Question: I have moved my AngularJS test project into app.js, controllers.js and Services.js. After it my project is not running and not even a single page is being working properly.
i have attached my main source files here along with exception screenshot
index.html
'''
<!DOCTYPE html>
<html>
<head>
<meta charset="ISO-8859-1">
<!-- bootstrap App.js -->
<script src="includes/assets/app.js"></script>
<script src="includes/angular.js"></script>
<script src="includes/angular-ui-router.js"></script>
<script src="includes/ui-bootstrap-0.11.0.js"></script>
<script src="includes/ui-bootstrap-tpls-0.11.0.js"></script>
<script src="js/CalculatorService.js"></script>
<script src="js/Controller.js"></script>
<script src="js/app.js"></script>
<link rel="stylesheet" type="text/css" href="includes/assets/bootstrap.css" />
<!-- demo.css is related to model window -->
<link rel="stylesheet" type="text/css" href="includes/assets/demo.css" />
<title>AngularJS Tutorial</title>
</head>
<body ng-app="app">
<div width="100%">
<!-- NAVIGATION -->
<nav class="navbar navbar-inverse" role="navigation" title="Navigation Bar">
<div class="navbar-header">
<a class="navbar-brand" ui-sref="#">AngularJS Tutorial</a>
</div>
<ul class="nav navbar-nav">
<li><a ui-sref="home">Home</a></li>
<li><a ui-sref="model-window">Model Window</a></li>
<li><a ui-sref="simple-form">Simple Form</a></li>
<li><a ui-sref="basic-form-validation">Basic Form validation</a></li>
<li><a ui-sref="calculater">Calculator</a>
</ul>
</nav>
</div>
<!-- MAIN CONTENT -->
<div class="container" width="100%" style='padding-top: 50px'>
<!-- THIS IS WHERE WE WILL INJECT OUR CONTENT ============================== -->
<div ui-view></div>
</div>
</html>
'''
'''
var app = angular.module('app', [
'ui.router',
'ui.bootstrap',
'app.controllers',
'app.services'
]);
app.config(function($stateProvider, $urlRouterProvider) {
console.log('in app config...');
$urlRouterProvider.otherwise('/home');
$stateProvider
.state('home', {
url : '/home',
templateUrl : 'home.html'
})
.state('model-window', {
url : '/model-window',
templateUrl : 'model-window.html',
controller: 'ModalDemoCtrl'
})
.state('simple-form', {
url: '/simple-form',
templateUrl: 'simple-form.html',
controller: 'SimpleFormCtrl'
})
.state('basic-form-validation', {
url: '/basic-form-validation',
templateUrl: 'basic-form-validation.html',
controller: 'BasicFormValidationCtrl'
})
.state('calculater' , {
url: '/calculator',
templateUrl: 'calculator.html',
controller: 'CalculatorCtrl'
});
}); // closes $app.config()
//let's define the scotch controller that we call up in the about state
app.controller('ModalDemoCtrl', function($scope, $modal) {
console.log('in app controller...');
// code for bootstrap angular-ui
$scope.items = ['item1', 'item2', 'item3'];
$scope.open = function (size) {
var modalInstance = $modal.open({
templateUrl: 'myModalContent.html',
controller: ModalInstanceCtrl,
size: size,
resolve: {
items: function () {
return $scope.items;
}
}
});
modalInstance.result.then(function (selectedItem) {
$scope.selected = selectedItem;
}, function () {
$log.info('Modal dismissed at: ' + new Date());
});
};
var ModalDemoCtrl = function ($scope, $modal) {
};
// Please note that $modalInstance represents a modal window (instance) dependency.
// It is not the same as the $modal service used above.
var ModalInstanceCtrl = function ($scope, $modalInstance, items) {
$scope.items = items;
$scope.selected = {
item: $scope.items[0]
};
$scope.ok = function () {
$modalInstance.close($scope.selected.item);
};
$scope.cancel = function () {
$modalInstance.dismiss('cancel');
};
};
});
// Start of a SimpleFormController
app.controller('SimpleFormCtrl', ['$scope', function($scope) {
$scope.master = {};
$scope.update = function(user) {
$scope.master = angular.copy(user);
};
$scope.reset = function() {
$scope.user = angular.copy($scope.master);
$scope.master = {};
};
$scope.reset();
}]); // End of SimpleFormController
app.controller('BasicFormValidationCtrl', ['$scope', function($scope) {
$scope.master = {};
$scope.update = function(user) {
$scope.master = angular.copy(user);
};
$scope.reset = function() {
$scope.user = angular.copy($scope.master);
};
$scope.isUnchanged = function(user) {
return angular.equals(user, $scope.master);
};
$scope.reset();
}]);
'''
'''
'use strict';
var app = angular.module('app.services', []);
console.log('in angular-tutorial-app Server...');
app.service('MathService', function() {
this.add = function(a, b) { return a + b };
this.subtract = function(a, b) { return a - b };
this.multiply = function(a, b) { return a * b };
this.divide = function(a, b) { return a / b };
});
app.service('CalculatorService', function(MathService){
this.square = function(a) { return MathService.multiply(a,a); };
this.cube = function(a) { return MathService.multiply(a, MathService.multiply(a,a)); };
});
'''
'''
'use strict';
var app = angular.module('app.controllers', ['$scope', '$http', 'CalculatorService']);
app.controller('CalculatorCtrl', function($scope, $http, CalculatorService){
console.log('in CalculatorCtrl...');
doSquare = function($scope, CalculatorService) {
$scope.answer = CalculatorService.square($scope.number);
}
doCube = function($scope, CalculatorService) {
$scope.answer = CalculatorService.cube($scope.number);
}
});
'''
'''
![screen shot of error and resultant page][1]
'''

calculator.html
'''
<div ng-controller="CalculatorCtrl">
Enter a number:
<input type="number" ng-model="number" />
<button ng-click="doSquare()">X<sup>2</sup></button>
<button ng-click="doCube()">X<sup>3</sup></button>
<div>Answer: {{answer}}</div>
</div>
'''
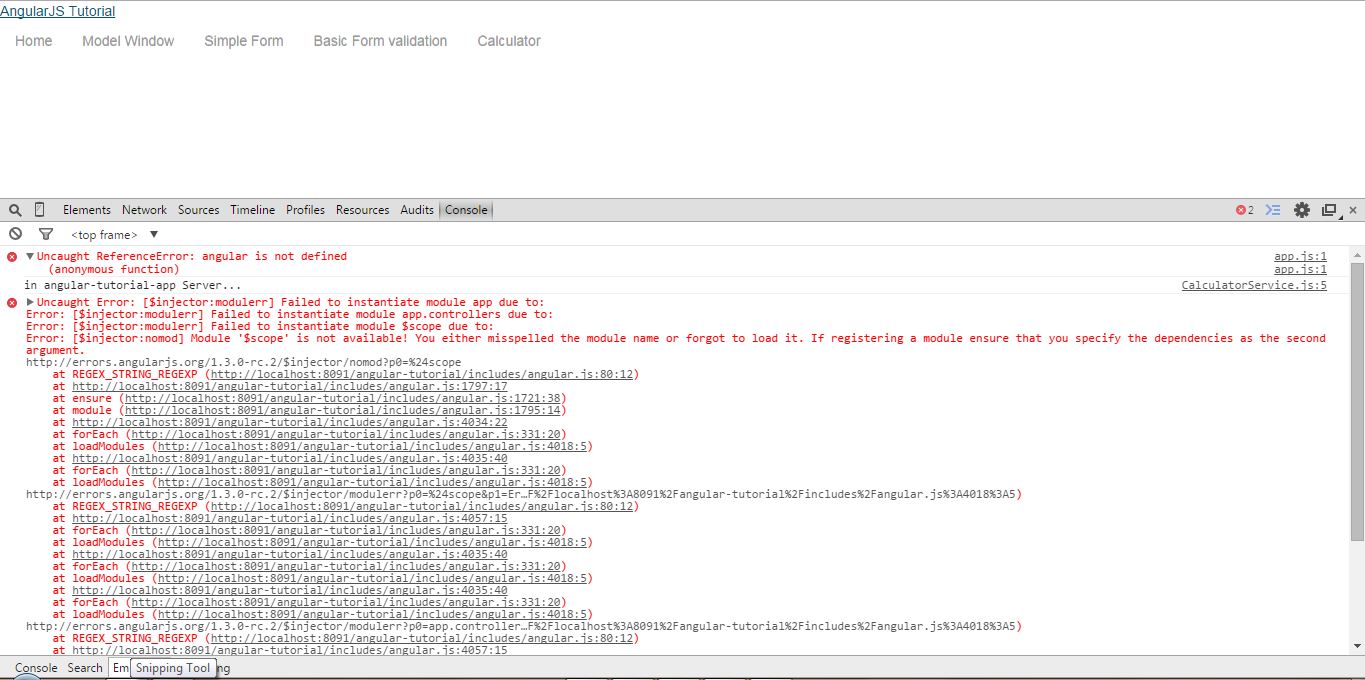
Answer: This is because you have mixed the array notation for injected dependencies in your controller and in your module.
'''
'use strict';
var app = angular.module('app.controllers', []);
app.controller('CalculatorCtrl', ['$scope', '$http', 'CalculatorService', function($scope, $http, CalculatorService){
console.log('in CalculatorCtrl...');
$scope.doSquare = function() {
$scope.answer = CalculatorService.square($scope.number);
};
$scope.doCube = function() {
$scope.answer = CalculatorService.cube($scope.number);
};
}]);
'''
Remove '$scope' and 'CalculatorService' in functions 'doSquare' and 'doCube', they are already included as dependencies in your controller. Updated version above.